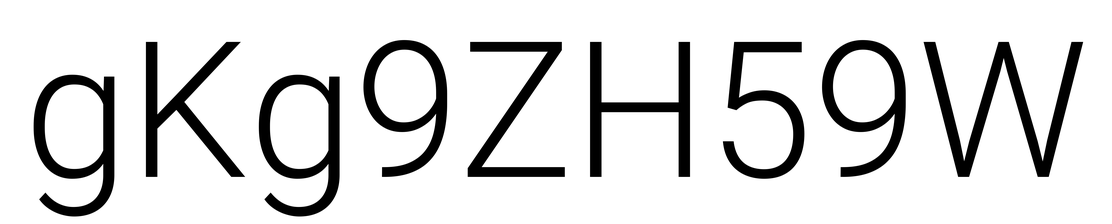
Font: Roboto_Light